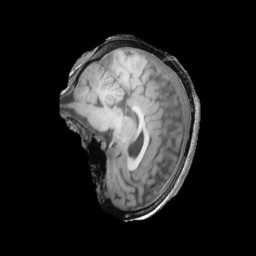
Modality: T1w
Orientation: sagittal
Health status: ill
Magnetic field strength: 3 T